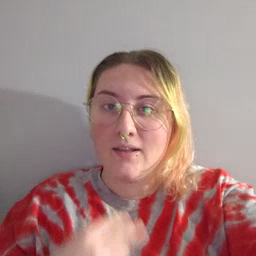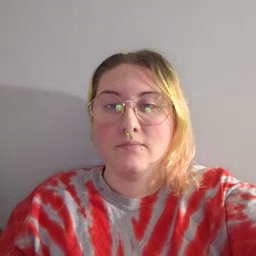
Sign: stuck